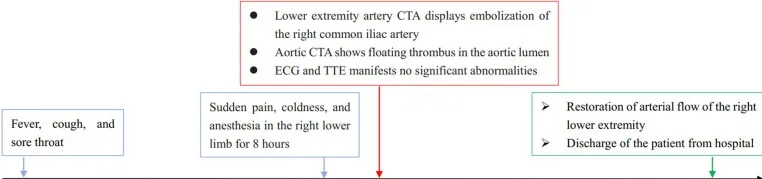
Timeline.
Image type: chart (chart)